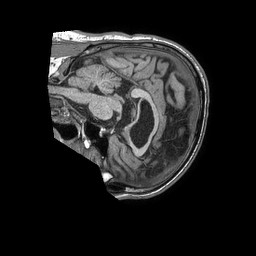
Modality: T1w
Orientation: sagittal
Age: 59
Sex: male
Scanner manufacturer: philips
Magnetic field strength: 1.5 T
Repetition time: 0.007727 s
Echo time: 0.003535 s